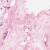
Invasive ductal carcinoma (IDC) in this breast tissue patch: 0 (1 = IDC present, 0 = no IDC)